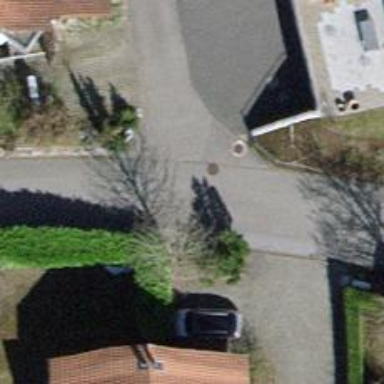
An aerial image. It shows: Asphalt road in residential area.